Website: home-depot
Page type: customer-info-address
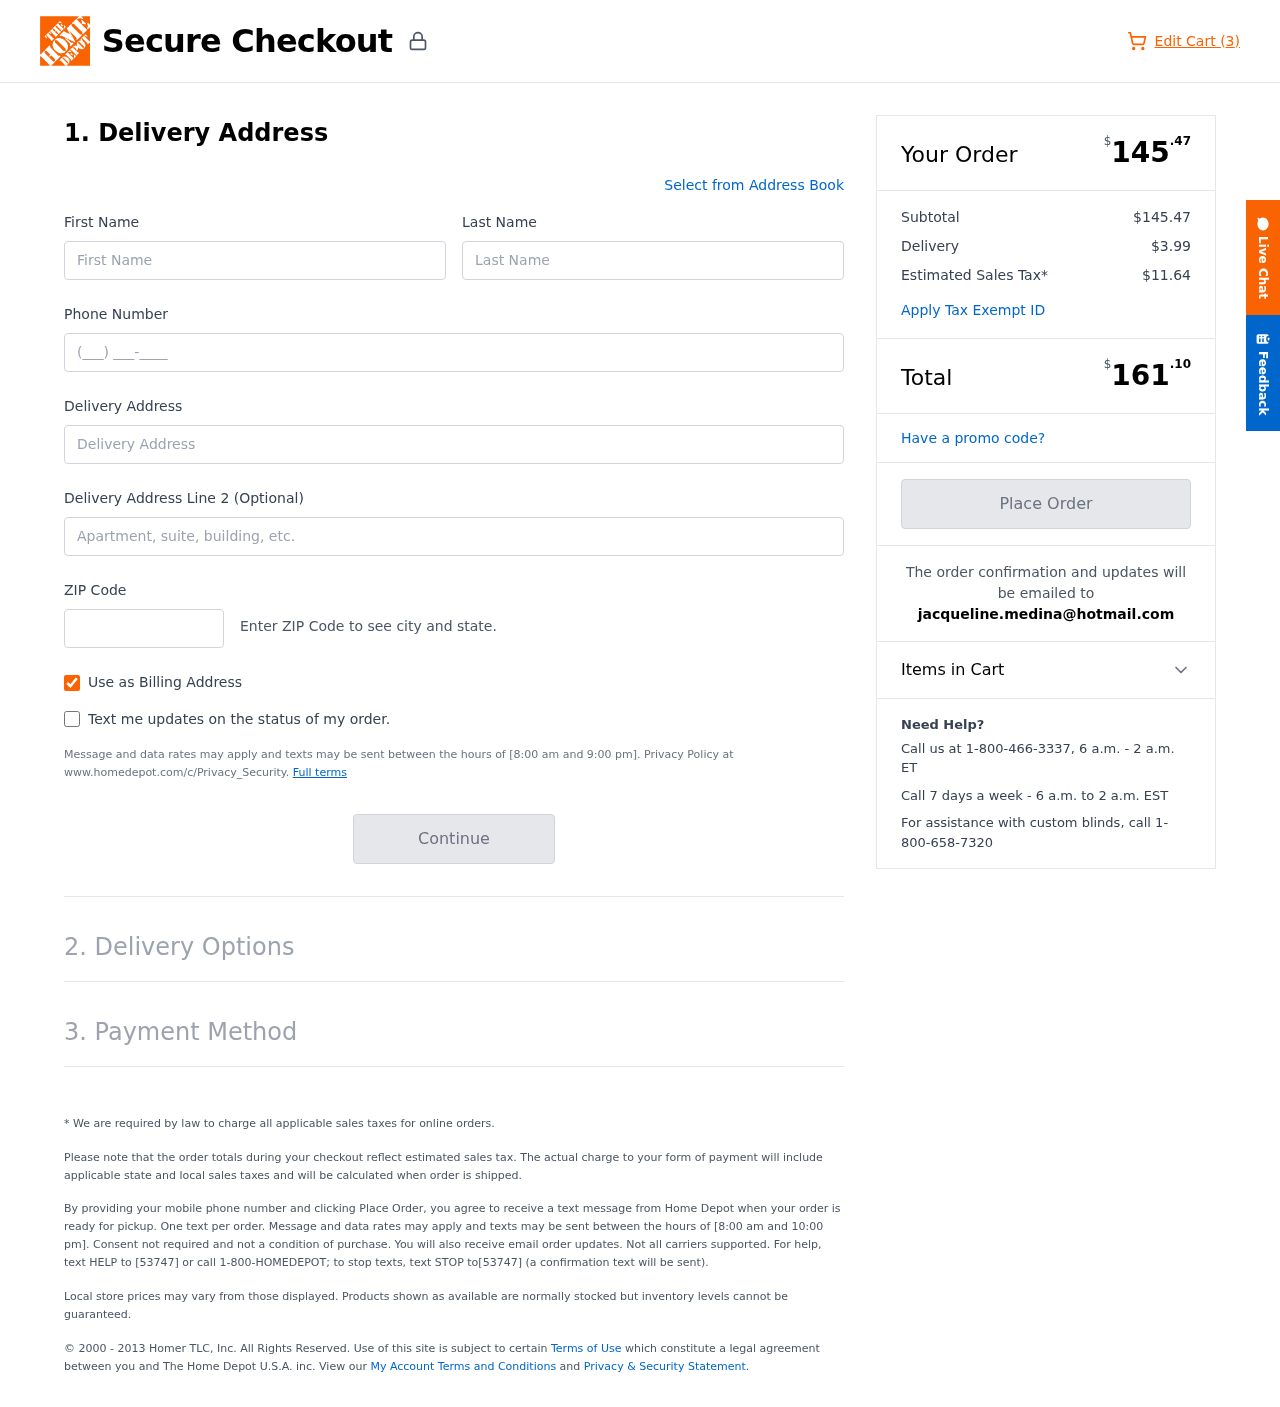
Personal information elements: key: PII_EMAIL
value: jacqueline.medina@hotmail.com
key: PII_FIRSTNAME
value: Jacqueline
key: PII_LASTNAME
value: Medina
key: PII_PHONE
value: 4528598947
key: PII_POSTCODE
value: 99803
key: PII_STREET
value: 2948 Morrison Plains Suite 183
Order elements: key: ORDER_NUM_ITEMS
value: Edit Cart (3)
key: ORDER_SUBTOTAL_HEADER
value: $145.47
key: ORDER_SUBTOTAL
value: $145.47
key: ORDER_SHIPPING_COST
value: $3.99
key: ORDER_TAX
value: $11.64
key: ORDER_TOTAL2
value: $161.10